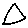
Label: triangle